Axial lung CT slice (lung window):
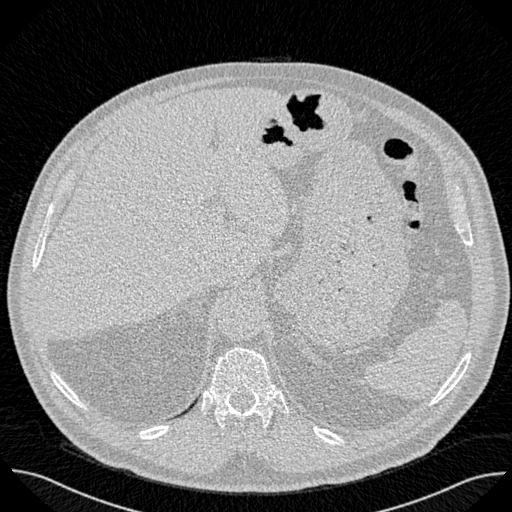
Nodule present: no